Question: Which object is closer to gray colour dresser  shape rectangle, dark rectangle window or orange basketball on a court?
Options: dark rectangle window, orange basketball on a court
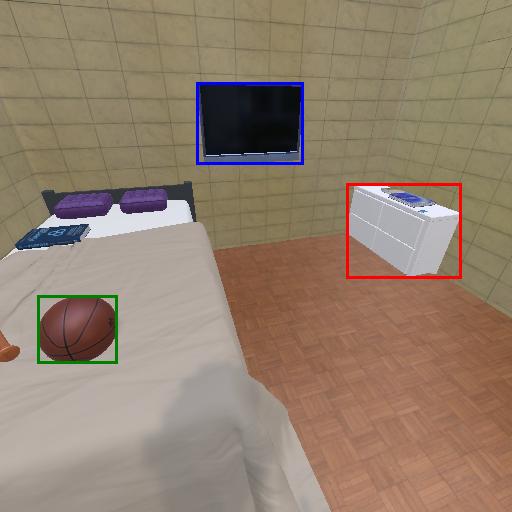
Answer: dark rectangle window